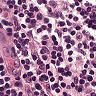
Metastatic tissue present: no